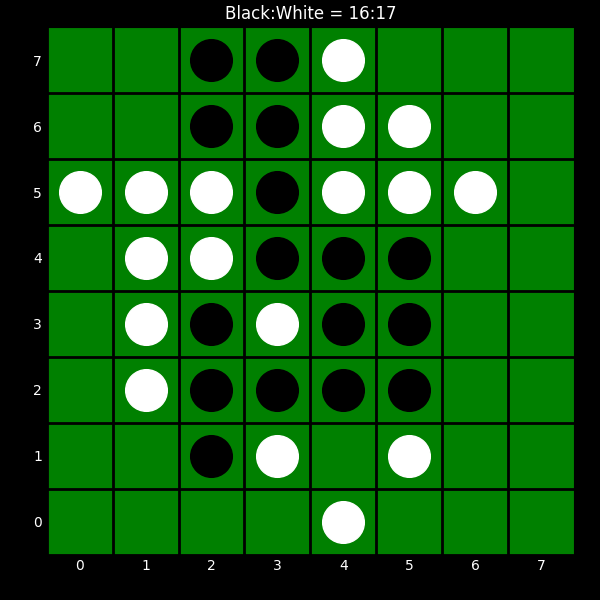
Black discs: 16
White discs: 17